Interaction volume radius: 10 \u00c5
Interaction volume height: 20 \u00c5
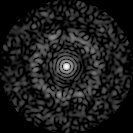
Disorder parameter: 0.8218